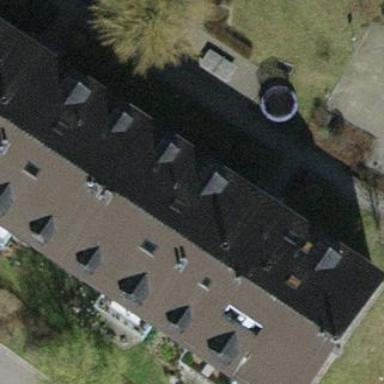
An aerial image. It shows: Image showing building with apartments.